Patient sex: F
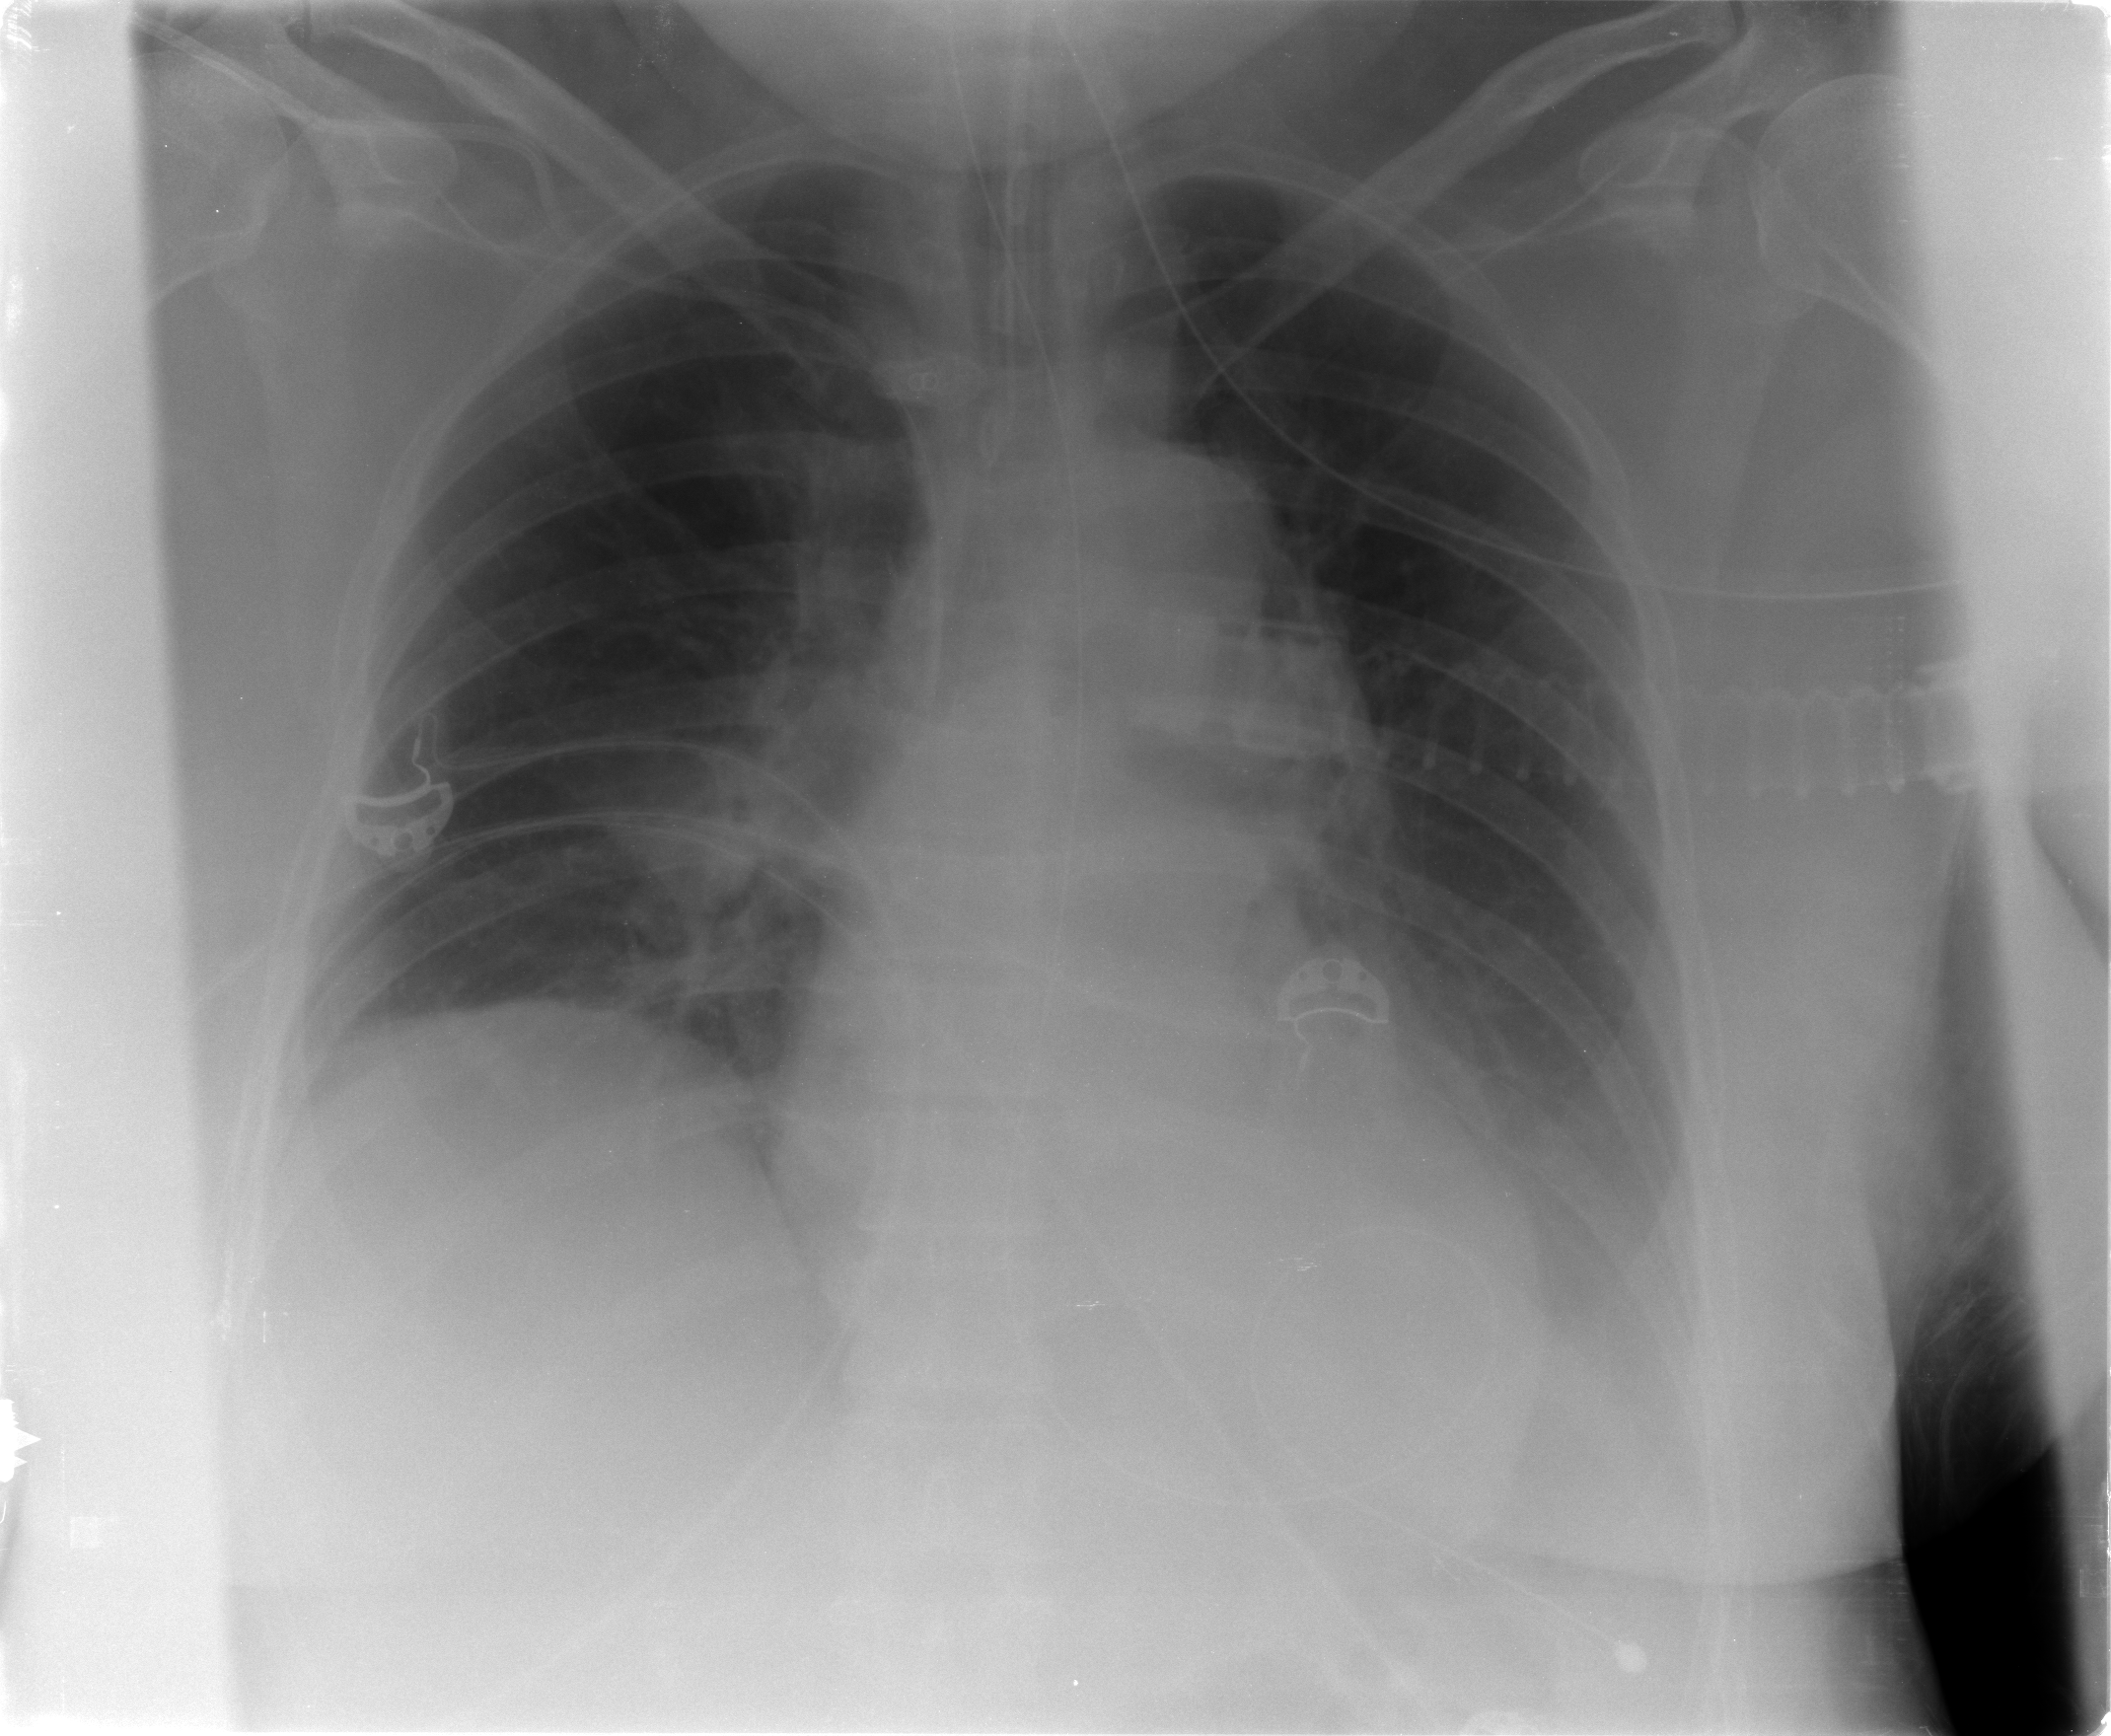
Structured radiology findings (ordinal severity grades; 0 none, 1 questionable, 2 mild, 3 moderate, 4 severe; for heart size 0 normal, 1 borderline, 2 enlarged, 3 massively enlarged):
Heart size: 1
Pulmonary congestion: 0
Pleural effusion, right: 1
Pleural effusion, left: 2
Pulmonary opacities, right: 0
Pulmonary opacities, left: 0
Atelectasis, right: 2
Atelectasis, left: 2